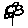
Label: flower